Field crop: tomato
Growth stage: 1
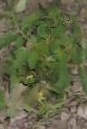
Species: tomato